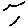
Label: bird